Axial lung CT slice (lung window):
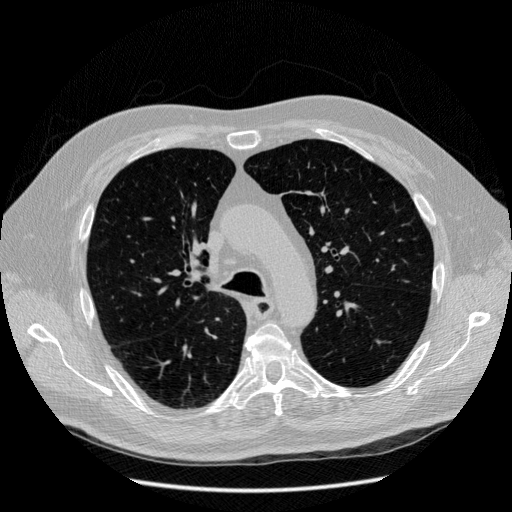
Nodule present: no